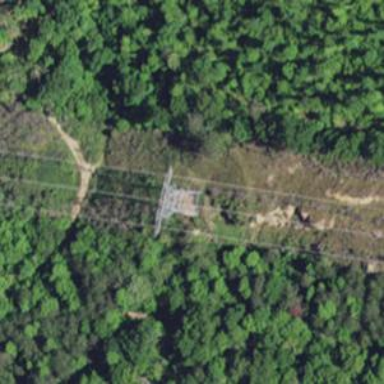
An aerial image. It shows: Power tower.